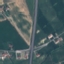
Land use / land cover class: Highway